Field crop: maize
Growth stage: 2
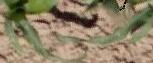
Species: maize